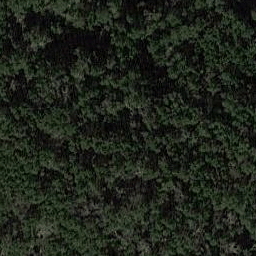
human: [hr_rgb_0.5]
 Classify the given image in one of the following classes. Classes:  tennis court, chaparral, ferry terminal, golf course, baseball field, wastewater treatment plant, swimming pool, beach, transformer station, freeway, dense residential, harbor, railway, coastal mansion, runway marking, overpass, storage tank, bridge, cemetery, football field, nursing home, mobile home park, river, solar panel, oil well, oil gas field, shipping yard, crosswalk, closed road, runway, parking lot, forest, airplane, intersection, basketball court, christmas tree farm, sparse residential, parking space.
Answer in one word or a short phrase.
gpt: forest